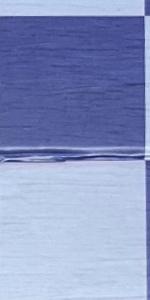
Label: Empty